Field crop: tomato
Growth stage: 1
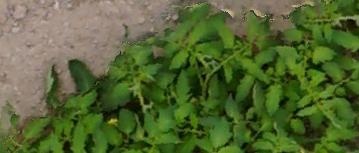
Species: tomato